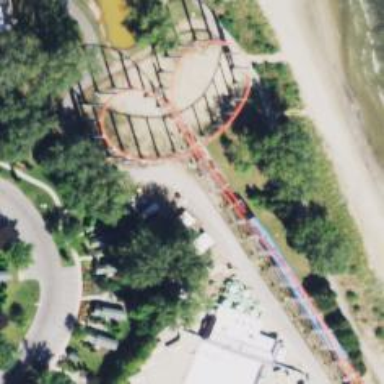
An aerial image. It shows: Thrilling roller coaster attraction.